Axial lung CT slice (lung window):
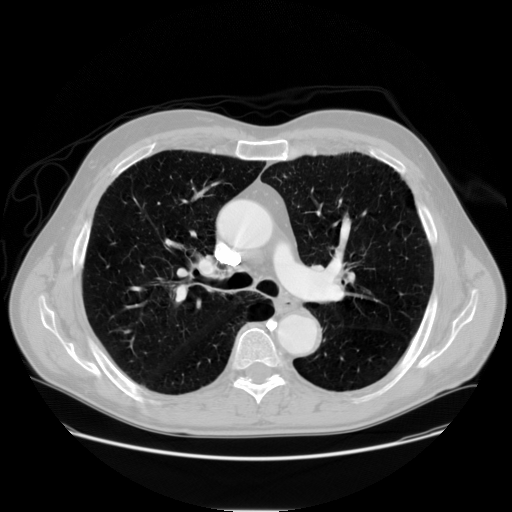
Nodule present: no